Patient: sex M, age 76
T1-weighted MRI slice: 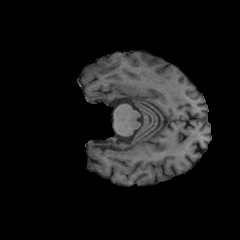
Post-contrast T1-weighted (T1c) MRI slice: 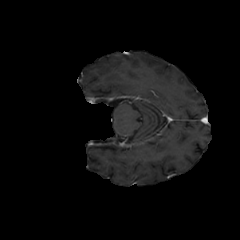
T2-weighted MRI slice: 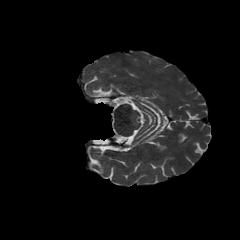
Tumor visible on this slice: yes
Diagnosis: Glioblastoma, IDH-wildtype
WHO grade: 4